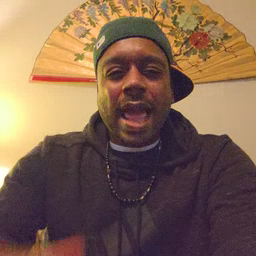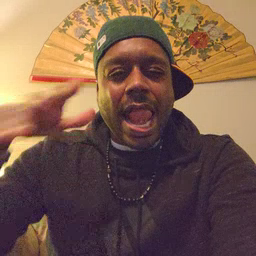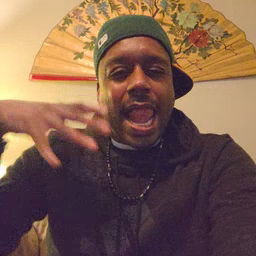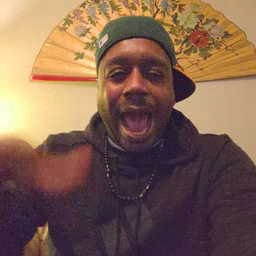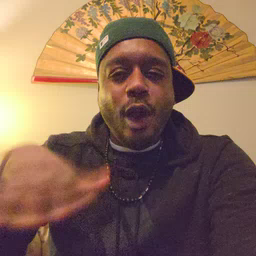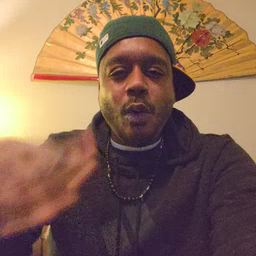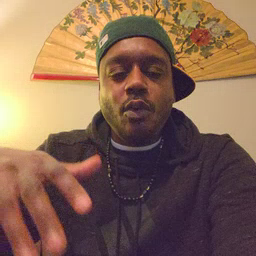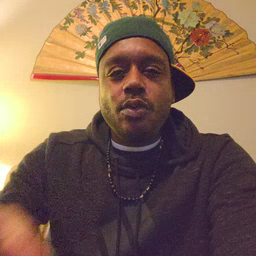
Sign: loud